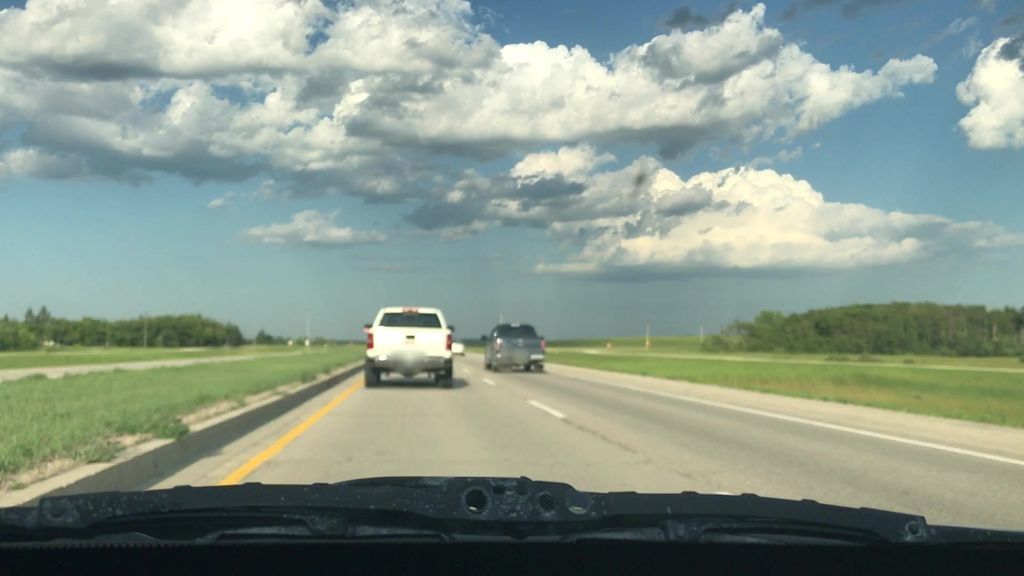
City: winnipeg